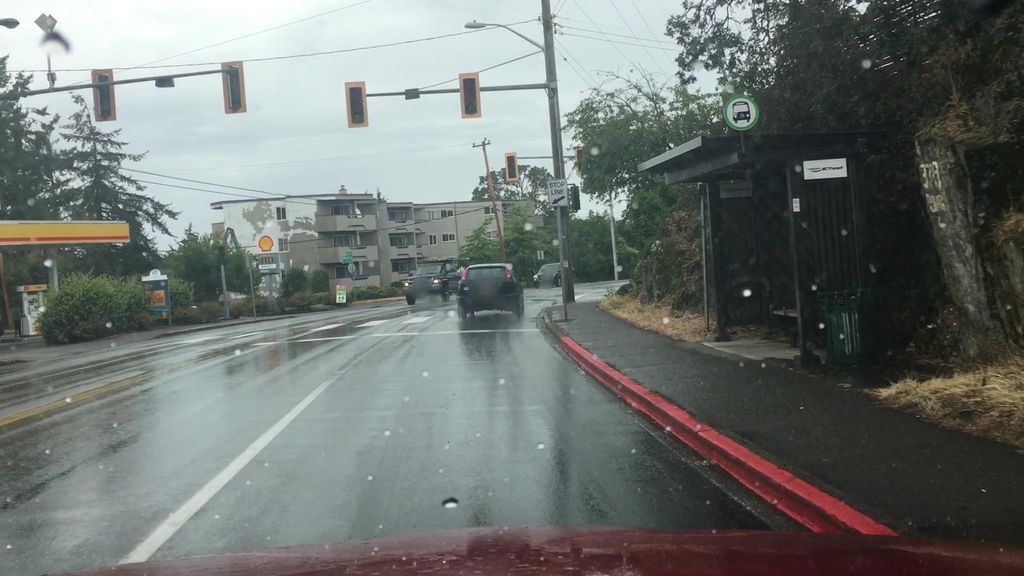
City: victoria